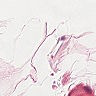
Metastatic tissue present: no